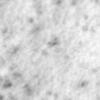
Label: no_change